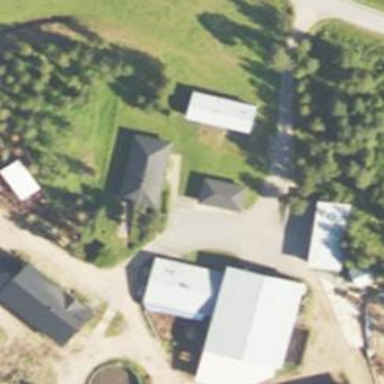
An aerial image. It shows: Driveway.